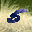
Label: 5